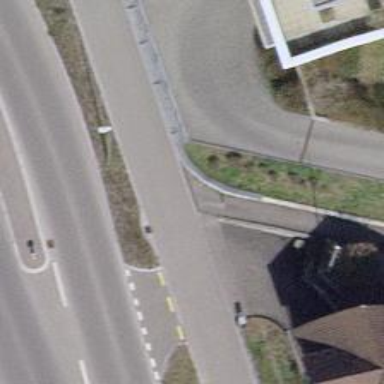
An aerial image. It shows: Bollard barrier.